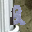
Label: 2